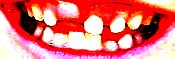
Condition: hypodontia